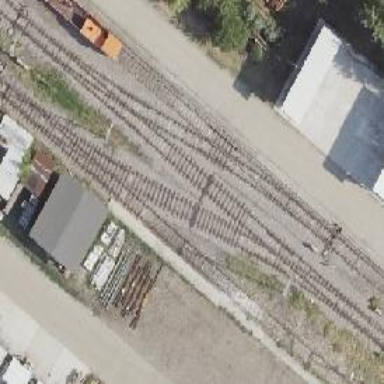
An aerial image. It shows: Electrified rail passing through service yard.